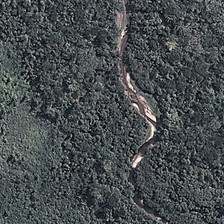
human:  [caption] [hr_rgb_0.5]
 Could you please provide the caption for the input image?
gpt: many green trees are in two sides of a curved small river .

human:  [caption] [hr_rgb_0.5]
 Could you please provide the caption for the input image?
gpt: many green trees are in two sides of a curved small river .

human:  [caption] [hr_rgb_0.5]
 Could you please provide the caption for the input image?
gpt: many green trees are in two sides of a curved small river .

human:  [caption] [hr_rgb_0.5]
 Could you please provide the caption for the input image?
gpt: many green trees are in two sides of a curved small river .

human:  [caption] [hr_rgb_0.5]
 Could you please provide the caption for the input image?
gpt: many green trees are in two sides of a curved small river .